Question: I looked for a few articles on SO and on other sources, but can't find answer. This question will be a complex one. First, what i have: two view controllers (let's call them VC1 and VC2), and two buttons for one on each VC (let's call them in the same way as B1 and B2).
Here is image
When app start, B1 slide from right border of screen to middle position like on screenshot;
I'll add code of this below. I want make this: when I click on B1, B1 slide left behind the border of the screen, segue is performed and then B2 button slide from right to centre(like B! button does). How can I make this? I must do this in custom segue class, or in some UIView method?
And on more question, if we click B1 (it slides beyond the left border), we at the VC2. If I click back button (bottom button on screenshot), I'll see white screen (because B1 have center coordinates about - 100). How i can prevent this too?
VC1 code
'''
#import "ViewController.h"
@interface ViewController ()
@property (weak, nonatomic) IBOutlet UIButton *buttonOne;
@end
@implementation ViewController
- (void)viewDidLoad
{
[super viewDidLoad];
CGPoint startPossitionForButton = CGPointMake(345, 220);
self.buttonOne.center = startPossitionForButton;
[self slideButton];
}
-(void)prepareForSegue:(UIStoryboardSegue *)segue sender:(id)sender
{
[self slideButtonOffScreen];
}
-(void)slideButton
{
[UIView animateWithDuration:0.3 animations:^{
CGPoint endPossitionForButton = CGPointMake(155, 220);
self.buttonOne.center = endPossitionForButton;
}];
}
-(void)slideButtonOffScreen
{
[UIView animateWithDuration:0.3 animations:^{
CGPoint endPossitionForButton = CGPointMake(-100, 220);
self.buttonOne.center = endPossitionForButton;
}];
}
'''
VC2 code
'''
@interface VC2 ()
@property (weak, nonatomic) IBOutlet UIButton *backButton;
@property (weak, nonatomic) IBOutlet UIButton *buttonTwo;
@end
@implementation VC2
- (IBAction)back:(id)sender {
[self.navigationController popViewControllerAnimated:NO];
}
-(void)slideButton
{
[UIView animateWithDuration:0.3 animations:^{
CGPoint endPossitionForButton = CGPointMake(155, 220);
self.buttonTwo.center = endPossitionForButton;
}];
}
- (void)viewDidLoad
{
[super viewDidLoad];
CGPoint startPossitionForButton = CGPointMake(345, 220);
self.buttonTwo.center = startPossitionForButton;
[self slideButton];
}
'''
Custom Segue class:
'''
-(void)perform
{
UIViewController *src = (UIViewController *) self.sourceViewController;
UIViewController *dst = (UIViewController *) self.destinationViewController;
[src.navigationController pushViewController:dst animated:NO];
}
'''
Any help will be useful
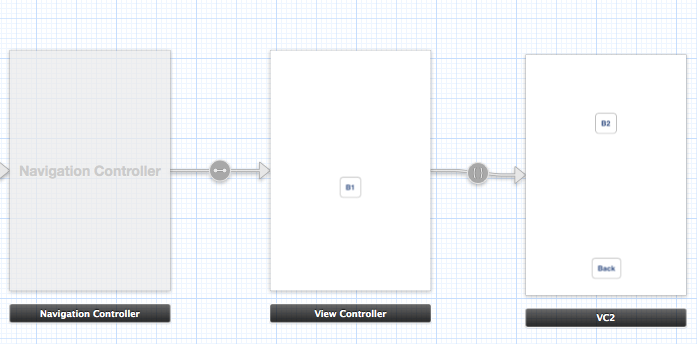
Answer: Instead of calling the segue when pressing B1 call a helper action method. Inside this method perform the sliding and call the segue using performSegueWithIdentifier.
To slide the button back check its position in viewWillAppear and move it back if necessary.